Question: I am working on a project and i have some problem with my validation
Here is my model:
'''
[ColumnMap("Guest_ID")]
public int Guest_ID { get; set; }
[ColumnMap("FirstName")]
[Required]
[Display(Name="FirstName")]
public string FirstName { get; set; }
[ColumnMap("LastName")]
public string LastName { get; set; }
[ColumnMap("Phone")]
[Required]
[MaxLength(10)]
public Nullable<int> Phone { get; set; }
[ColumnMap("AdrOras")]
[Required]
public string AdrOras { get; set; }
'''
So I have required on 'FirstName' and 'Phone' and also 'MaxLength'=10 on 'Phone'.
Here is my 'CreateReservation' method in my controller:
'''
public ActionResult CreateReservation(int? RoomID, string FirstName, string LastName,int? Phone,string Oras,string Judet,string Tara,string Strada,int? GuestTypeId,DateTime? Birthday,DateTime? Data_Check_in, DateTime? Data_Check_out)
{
DBContext.Current.Open();
Reservation rezervare = new Reservation();
string username= User.Identity.Name;
Users user=Users.UserbyUsername(username);
if(!string.IsNullOrEmpty(RoomID.ToString())&&!string.IsNullOrEmpty(FirstName)&&!string.IsNullOrEmpty(LastName)&&Phone.HasValue&&!string.IsNullOrEmpty(Judet)&&!string.IsNullOrEmpty(Tara)&&!string.IsNullOrEmpty(Strada)&&!string.IsNullOrEmpty(GuestTypeId.ToString())&&Birthday.HasValue&&Data_Check_in.HasValue&& Data_Check_out.HasValue)
{
rezervare.CreazaRezervare(RoomID, FirstName, LastName, Phone, Oras, Judet, Tara, Strada, GuestTypeId, Birthday,user.UserID,Data_Check_in, Data_Check_out);
return RedirectToAction("MyReservation","Reservation");
}
var model = GuestTyp.SelectAll();
ReservationView rez = new ReservationView()
{
rezervare =rezervare,
client = model.ToList()
};
DBContext.Current.Close();
return View(rez);
}
'''
And here is my view :
'''
@model LicentaTest.Models.ReservationView
@using JQueryUIHelpers
@{
ViewBag.Title = "Checkout";
}
<head>
<script src="@Url.Content("~/Scripts/jquery.validate.min.js")" type="text/javascript"></script>
<script src="../../Scripts/jquery-ui-1.8.19.min.js" type="text/javascript"></script>
<script src="@Url.Content("~/Scripts/jquery-ui.unobtrusive.min.js")" type="text/javascript"></script>
<script src="../../Scripts/jquery-ui.unobtrusive-0.5.0.min.js" type="text/javascript"></script>
</head>
<script type="text/javascript">
$(function () {
$('input[type=text], textarea, input[type=password]').width(200);
$('#valSum').hide();
$('form').bind('invalid-form.validate', function (error, element) {
$('#valSum').show("slow");
return false;
});
});
</script>
@if (!ViewData.ModelState.IsValid) {
<script type="text/javascript">
$(function () {
$('#valSum').show("slow");
});
</script>
}
@using (Html.BeginForm("CreateReservation", "Reservation", FormMethod.Post))
{
@Html.ValidationSummary(true)
<form class="form">
<div class = "styler">
<div id = "valSum" class="ui-state-error ui-corner-all" style="padding: 0 .7em;width:500px">
</div>
<h6>Completare Date Rezervare</h6>
<fieldset class="ui-widget">
<legend class="ui-state-legend-default ui-corner-top ui-corner-bottom">Date personale</legend>
@Html.Hidden("RoomID")
<div class="editor-label">
@Html.Label("FirstName")
@Html.TextBox("FirstName")
@Html.ValidationMessage("FirstName","Numele trebuie introdus")
</div>
<div class="editor-label">
@Html.Label("LastName ")
@Html.TextBox("LastName")
</div>
<div class="editor-label">
@Html.Label("Phone")
@Html.TextBox("Phone")
@Html.ValidationMessage("Phone","Numarul trebuie sa fie din maxim 10 cifre")
</div>
<div class="editor-label">
@Html.Label("Data Nasterii")
@(Html.JQueryUI().Datepicker("Birthday").MaxDate(DateTime.Now))
</div>
<div class="editor-label">
@Html.Label("Tip CLient")
@Html.DropDownList("GuestTypeID", new SelectList(Model.client.AsEnumerable(), "GuestTypeID", "GuestType"))
</div>
</fieldset>
<fieldset class="ui-widget">
<legend class="ui-state-legend-default ui-corner-top ui-corner-bottom">Adresa</legend>
<div class="editor-label">
@Html.Label("Tara")
@Html.TextBox("Tara")
</div>
<div class="editor-label">
@Html.Label("Oras")
@Html.TextBox("Oras")
@Html.ValidationMessage("Oras","Field is required")
</div>
<div class="editor-label">
@Html.Label("Judet")
@Html.TextBox("Judet")
</div>
<div class="editor-label">
@Html.Label("Strada")
@Html.TextBox("Strada")
</div>
</fieldset>
<fieldset class="ui-widget">
<legend class="ui-state-legend-default ui-corner-top ui-corner-bottom">Perioada rezervare</legend>
<div class="editor-label">
@Html.Label("Data Intrare")
@Html.JQueryUI().Datepicker("Data_Check_in")
</div>
<div class="editor-label">
@Html.Label("Data Iesire")
@Html.JQueryUI().Datepicker("Data_Check_out")
</div>
</fieldset>
<p>
<input type="submit" value="Create" />
</p>
<div>
@Html.ActionLink("Back to List", "Index", "Guest")
</div>
</div>
</form>
}
'''
When i push create button the maxlenght validation is working but the required field validation is not working

Why is this happening what am i doing wrong
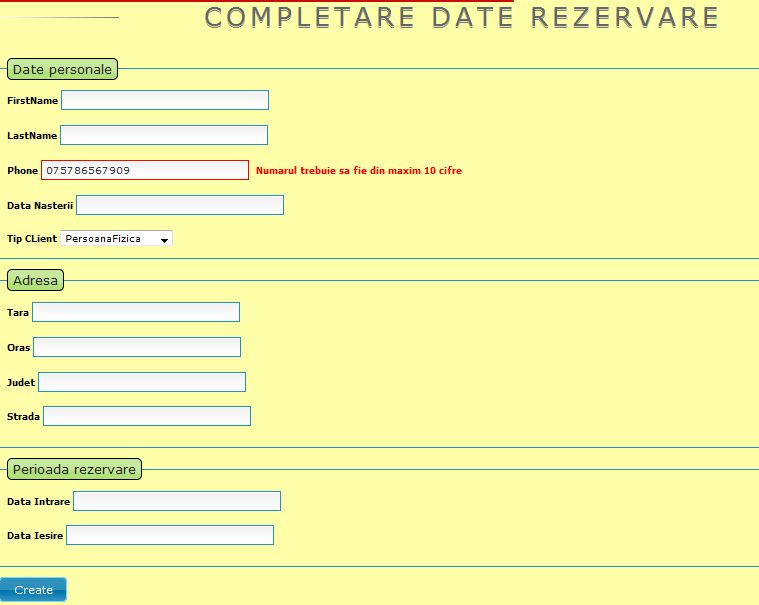
Answer: You have 2 forms nested inside each other. You cannot have nested forms.
You have:
'''
@using (Html.BeginForm("CreateReservation", "Reservation", FormMethod.Get)){
<form>...</form>
}
'''
Remove the '<form></form>' tags
Also...
I don't see a script tag for jQuery in your 'head' section
'''
<script src="@Url.Content("~/Scripts/jquery.validate.min.js")" type="text/javascript"></script>
<script src="../../Scripts/jquery-ui-1.8.19.min.js" type="text/javascript"></script>
<script src="@Url.Content("~/Scripts/jquery-ui.unobtrusive.min.js")" type="text/javascript"></script>
<script src="../../Scripts/jquery-ui.unobtrusive-0.5.0.min.js" type="text/javascript"></script>
'''
Try this...
Get jQuery and jQuery UI from CDN
'''
<script src="https://ajax.googleapis.com/ajax/libs/jquery/1.7.2/jquery.min.js" type="text/javascript"></script>
<script src="https://ajax.googleapis.com/ajax/libs/jqueryui/1.8.18/jquery-ui.min.js" type="text/javascript"></script>
'''
Then these three need to be in this order. And ALWAYS use '@Url.Content(...)' for your scripts
'''
<script src="@Url.Content("~/Scripts/jquery.validate.min.js")" type="text/javascript"></script>
<script src="@Url.Content("~/Scripts/jquery.validate.unobtrusive.min.js")" type="text/javascript"></script>
<script src="@Url.Content("~/Scripts/jquery.unobtrusive-ajax.min.js")" type="text/javascript"></script>
'''